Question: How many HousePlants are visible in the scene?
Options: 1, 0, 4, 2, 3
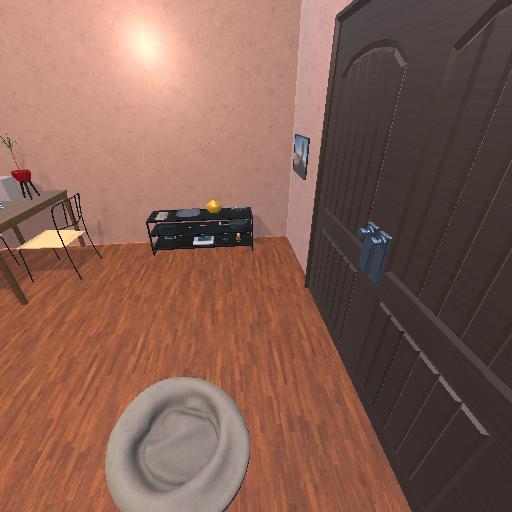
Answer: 1